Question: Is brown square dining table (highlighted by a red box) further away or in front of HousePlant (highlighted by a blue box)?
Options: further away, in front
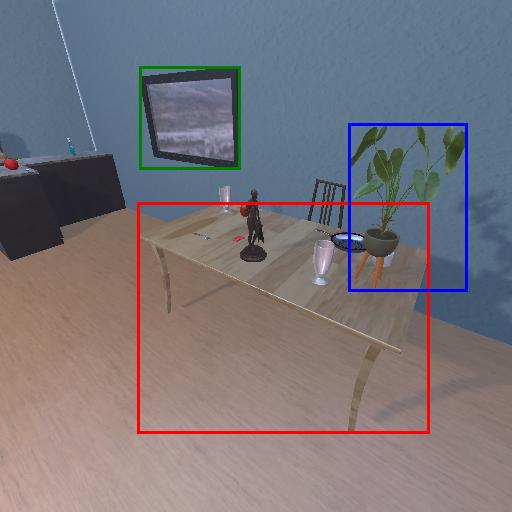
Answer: further away